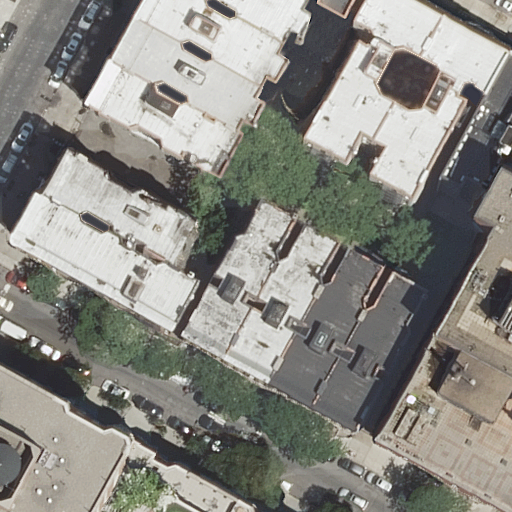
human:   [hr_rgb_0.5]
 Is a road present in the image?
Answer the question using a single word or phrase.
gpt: yes

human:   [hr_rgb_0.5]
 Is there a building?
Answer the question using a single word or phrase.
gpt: yes

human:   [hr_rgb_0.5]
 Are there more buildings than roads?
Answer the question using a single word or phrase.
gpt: yes

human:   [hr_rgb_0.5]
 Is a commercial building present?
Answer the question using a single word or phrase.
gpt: no

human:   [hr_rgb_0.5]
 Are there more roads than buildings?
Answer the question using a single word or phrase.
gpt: no

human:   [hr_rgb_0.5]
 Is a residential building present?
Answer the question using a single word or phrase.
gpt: yes

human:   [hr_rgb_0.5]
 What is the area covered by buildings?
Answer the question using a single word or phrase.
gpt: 6924m2

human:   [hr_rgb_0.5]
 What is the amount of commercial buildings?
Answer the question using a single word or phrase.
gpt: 0

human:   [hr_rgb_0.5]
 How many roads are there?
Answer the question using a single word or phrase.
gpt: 7

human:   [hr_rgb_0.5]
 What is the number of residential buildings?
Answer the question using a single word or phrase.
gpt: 15

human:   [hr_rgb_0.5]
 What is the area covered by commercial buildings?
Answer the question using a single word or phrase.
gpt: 0m2

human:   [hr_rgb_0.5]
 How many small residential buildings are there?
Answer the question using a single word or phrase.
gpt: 2

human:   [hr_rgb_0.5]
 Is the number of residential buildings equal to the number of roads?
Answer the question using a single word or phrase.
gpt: no

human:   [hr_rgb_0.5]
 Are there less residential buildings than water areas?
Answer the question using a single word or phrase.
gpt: no

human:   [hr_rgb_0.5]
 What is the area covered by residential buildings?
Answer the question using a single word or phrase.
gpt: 6924m2

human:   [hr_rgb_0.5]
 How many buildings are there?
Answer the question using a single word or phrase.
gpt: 15

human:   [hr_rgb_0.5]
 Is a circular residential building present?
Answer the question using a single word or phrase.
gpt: no

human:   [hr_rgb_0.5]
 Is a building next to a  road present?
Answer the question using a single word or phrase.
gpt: yes

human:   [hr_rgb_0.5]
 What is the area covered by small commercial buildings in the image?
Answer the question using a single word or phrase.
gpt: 0m2

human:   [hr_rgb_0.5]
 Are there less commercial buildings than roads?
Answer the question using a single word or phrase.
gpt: yes

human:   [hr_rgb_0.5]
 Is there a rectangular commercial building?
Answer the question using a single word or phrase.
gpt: no

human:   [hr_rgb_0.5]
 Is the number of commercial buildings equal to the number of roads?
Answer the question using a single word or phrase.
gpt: no

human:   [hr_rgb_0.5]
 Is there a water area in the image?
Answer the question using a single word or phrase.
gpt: no

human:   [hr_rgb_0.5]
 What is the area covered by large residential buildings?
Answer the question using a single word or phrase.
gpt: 3492m2

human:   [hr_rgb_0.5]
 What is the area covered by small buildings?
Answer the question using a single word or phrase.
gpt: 110m2

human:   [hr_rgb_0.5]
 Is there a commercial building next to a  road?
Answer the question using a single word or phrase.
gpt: no

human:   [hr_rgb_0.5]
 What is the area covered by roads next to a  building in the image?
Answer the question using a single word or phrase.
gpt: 0m2

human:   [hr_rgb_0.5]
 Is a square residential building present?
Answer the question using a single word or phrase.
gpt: no

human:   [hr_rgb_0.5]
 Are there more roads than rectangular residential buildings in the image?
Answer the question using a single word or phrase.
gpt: yes

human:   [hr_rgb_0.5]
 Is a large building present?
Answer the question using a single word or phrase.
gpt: yes

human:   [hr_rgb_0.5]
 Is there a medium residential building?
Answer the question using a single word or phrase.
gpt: yes

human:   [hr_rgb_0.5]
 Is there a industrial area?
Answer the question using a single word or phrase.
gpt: no

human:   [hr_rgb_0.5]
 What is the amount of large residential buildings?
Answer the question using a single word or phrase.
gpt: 2

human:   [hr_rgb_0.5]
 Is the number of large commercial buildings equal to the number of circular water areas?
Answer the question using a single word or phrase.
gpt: yes

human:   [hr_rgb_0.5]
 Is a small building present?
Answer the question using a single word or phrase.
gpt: yes

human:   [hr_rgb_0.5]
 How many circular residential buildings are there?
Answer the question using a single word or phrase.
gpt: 0

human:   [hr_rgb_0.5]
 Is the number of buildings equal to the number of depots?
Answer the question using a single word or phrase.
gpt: no

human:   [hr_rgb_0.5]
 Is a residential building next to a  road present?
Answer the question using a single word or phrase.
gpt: yes

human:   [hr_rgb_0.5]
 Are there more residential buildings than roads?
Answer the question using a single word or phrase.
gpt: yes

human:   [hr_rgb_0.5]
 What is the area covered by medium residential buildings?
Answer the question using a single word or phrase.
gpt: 3321m2

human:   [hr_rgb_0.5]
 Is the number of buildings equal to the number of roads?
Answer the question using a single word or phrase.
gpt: no

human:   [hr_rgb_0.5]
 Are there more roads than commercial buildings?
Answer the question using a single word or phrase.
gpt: yes

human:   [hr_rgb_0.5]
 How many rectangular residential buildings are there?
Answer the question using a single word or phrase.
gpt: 1

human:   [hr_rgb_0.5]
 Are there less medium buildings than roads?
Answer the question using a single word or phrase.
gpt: no

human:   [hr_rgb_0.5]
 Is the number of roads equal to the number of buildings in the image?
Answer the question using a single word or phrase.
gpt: no

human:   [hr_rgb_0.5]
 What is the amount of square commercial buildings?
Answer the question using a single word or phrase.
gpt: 0

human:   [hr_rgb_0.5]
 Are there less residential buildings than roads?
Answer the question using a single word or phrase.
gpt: no

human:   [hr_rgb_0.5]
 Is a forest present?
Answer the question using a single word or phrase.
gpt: no

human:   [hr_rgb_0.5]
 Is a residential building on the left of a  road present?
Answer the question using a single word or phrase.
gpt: yes

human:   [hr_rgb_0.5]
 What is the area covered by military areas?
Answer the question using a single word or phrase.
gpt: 0m2

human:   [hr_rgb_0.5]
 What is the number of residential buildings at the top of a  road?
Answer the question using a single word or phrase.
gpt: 13

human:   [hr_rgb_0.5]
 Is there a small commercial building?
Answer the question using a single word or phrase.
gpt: no

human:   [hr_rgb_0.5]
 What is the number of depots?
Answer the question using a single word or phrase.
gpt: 0

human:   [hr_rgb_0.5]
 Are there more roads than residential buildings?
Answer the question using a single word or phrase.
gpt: no

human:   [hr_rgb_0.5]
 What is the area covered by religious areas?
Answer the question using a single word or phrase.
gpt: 0m2

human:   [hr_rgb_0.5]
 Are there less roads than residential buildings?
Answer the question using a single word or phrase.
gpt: yes

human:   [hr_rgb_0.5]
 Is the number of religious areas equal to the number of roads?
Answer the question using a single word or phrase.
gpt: no

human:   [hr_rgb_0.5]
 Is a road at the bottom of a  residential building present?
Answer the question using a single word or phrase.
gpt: yes

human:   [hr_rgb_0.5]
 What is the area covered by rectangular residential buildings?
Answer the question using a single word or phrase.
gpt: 12m2

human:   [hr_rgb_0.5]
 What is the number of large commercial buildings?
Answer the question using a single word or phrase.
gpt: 0

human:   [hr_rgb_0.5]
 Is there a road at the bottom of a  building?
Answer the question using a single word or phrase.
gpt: yes

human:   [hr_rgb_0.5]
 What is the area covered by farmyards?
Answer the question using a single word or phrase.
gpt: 0m2

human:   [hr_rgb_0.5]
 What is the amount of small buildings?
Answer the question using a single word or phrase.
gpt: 2

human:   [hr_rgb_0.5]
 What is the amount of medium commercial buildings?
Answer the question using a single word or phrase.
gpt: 0